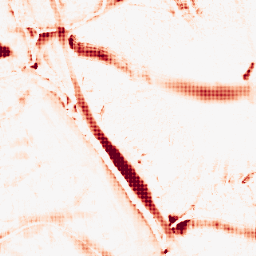
Category: morphological
Decomposition family: morphological_ellipse
Decomposition parameters: operation: opening
width: 30
height: 20
Upsampling method: sinc_hamming
Upsampling parameters: scale: 4
kernel_size: 4
Upsampling scale: 4